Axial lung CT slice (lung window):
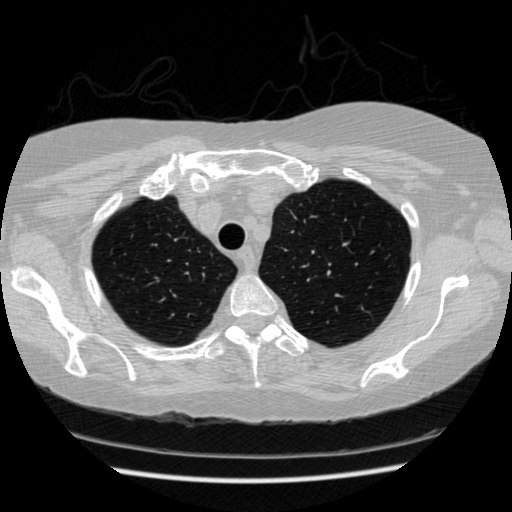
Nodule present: no